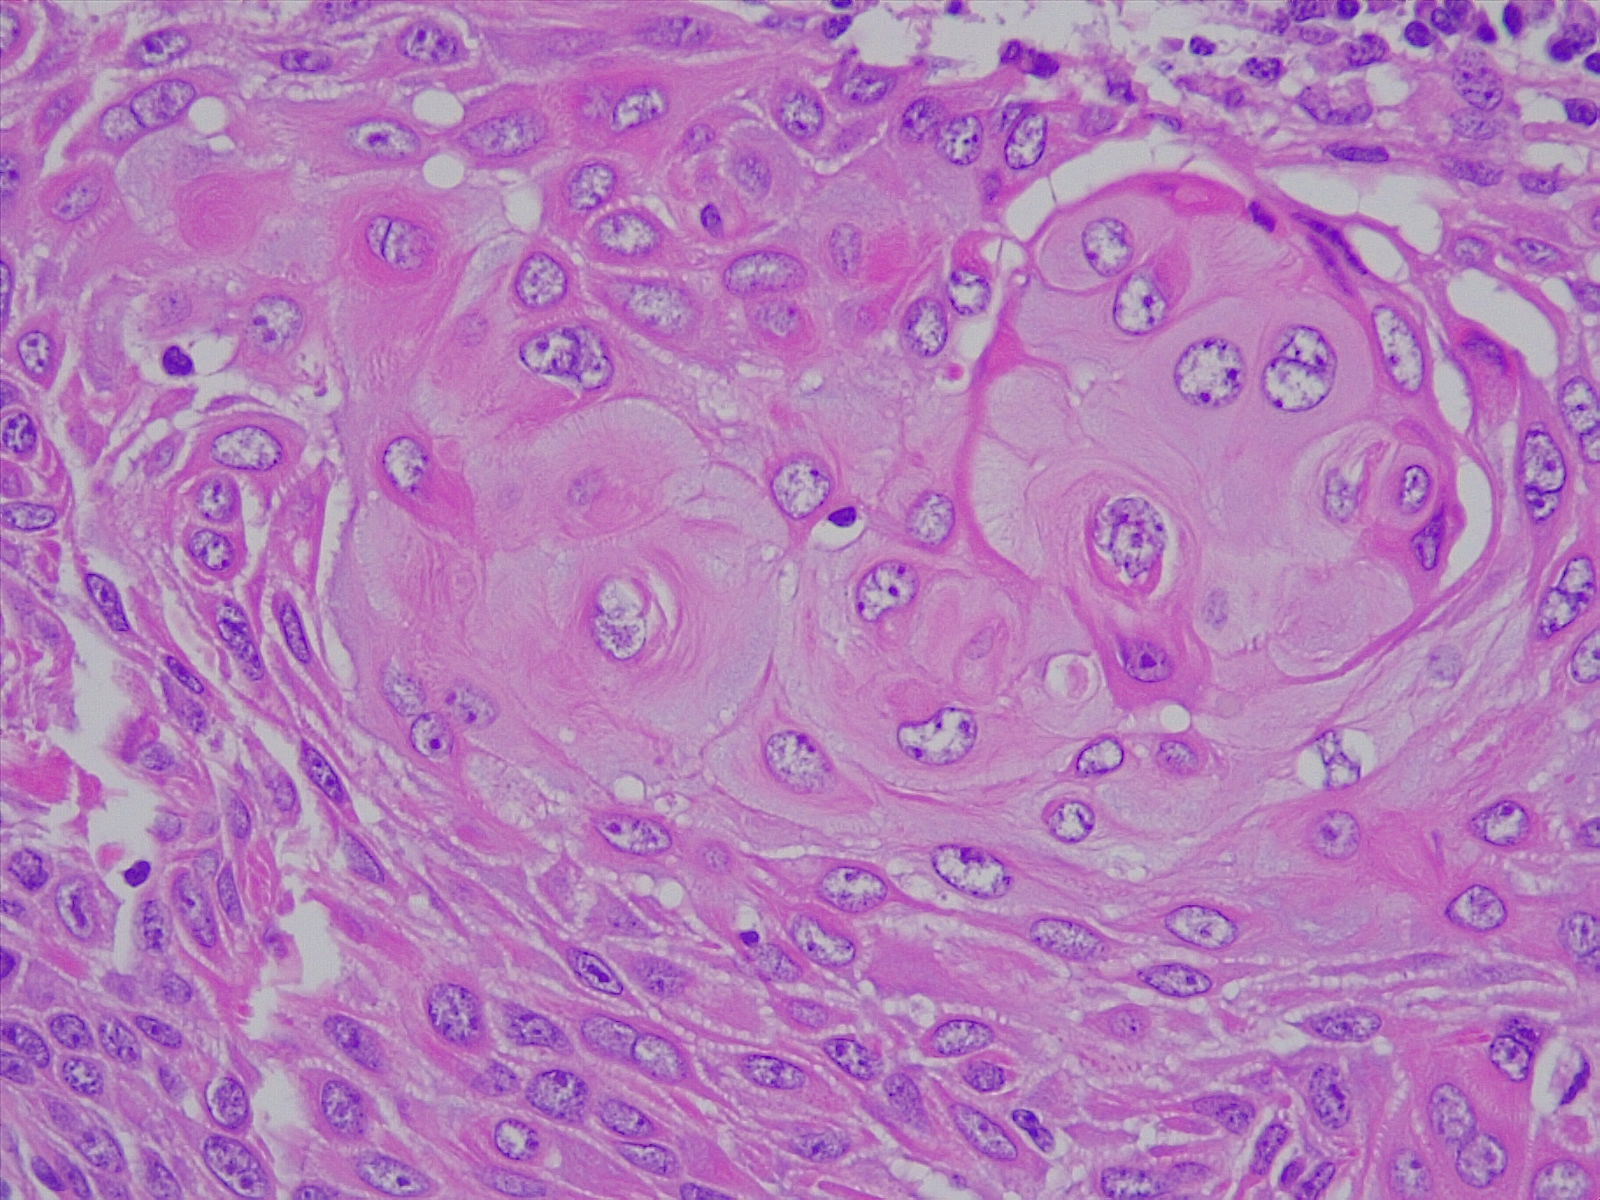
Label: lung squamous cell carcinoma, well differentiated